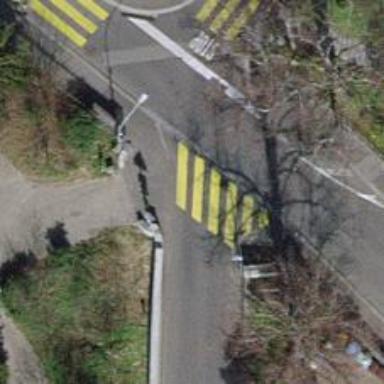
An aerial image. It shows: Uncontrolled crossing on the road.